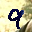
Label: 9